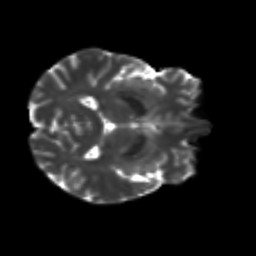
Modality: T2w
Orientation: axial
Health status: ill
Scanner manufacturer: siemens
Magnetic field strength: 3 T
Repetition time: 6.7 s
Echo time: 0.1 s